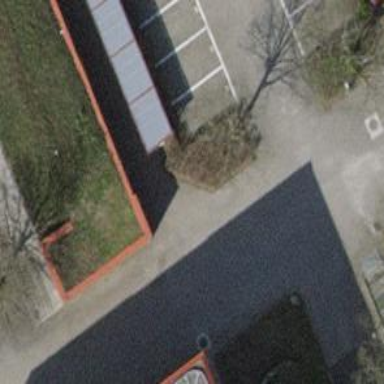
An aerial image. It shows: Bicycle parking area.